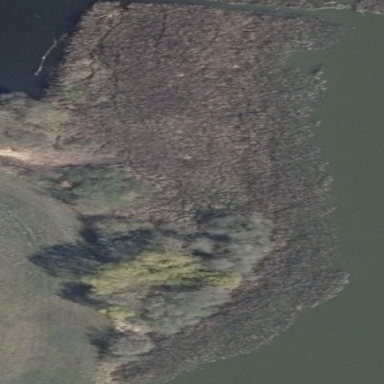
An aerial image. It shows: Reedbed in wetland area.